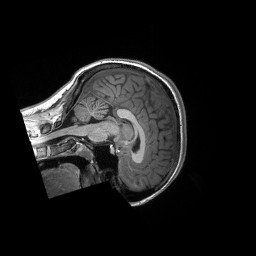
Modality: T1w
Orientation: sagittal
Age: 19
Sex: female
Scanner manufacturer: siemens
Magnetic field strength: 3 T
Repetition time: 2.3 s
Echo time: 0.00298 s